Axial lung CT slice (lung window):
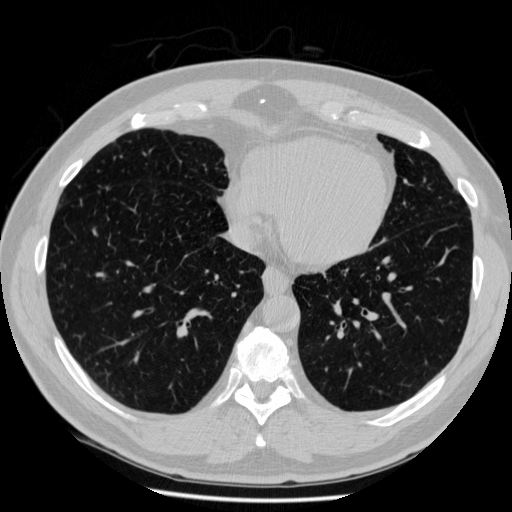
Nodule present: no